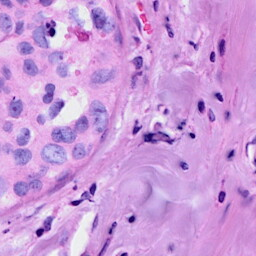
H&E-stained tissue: Breast